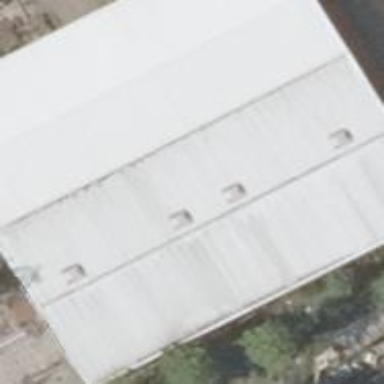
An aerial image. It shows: Gabled grey roof on farm auxiliary building. The roof is oriented along the length of the structure.